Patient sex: F
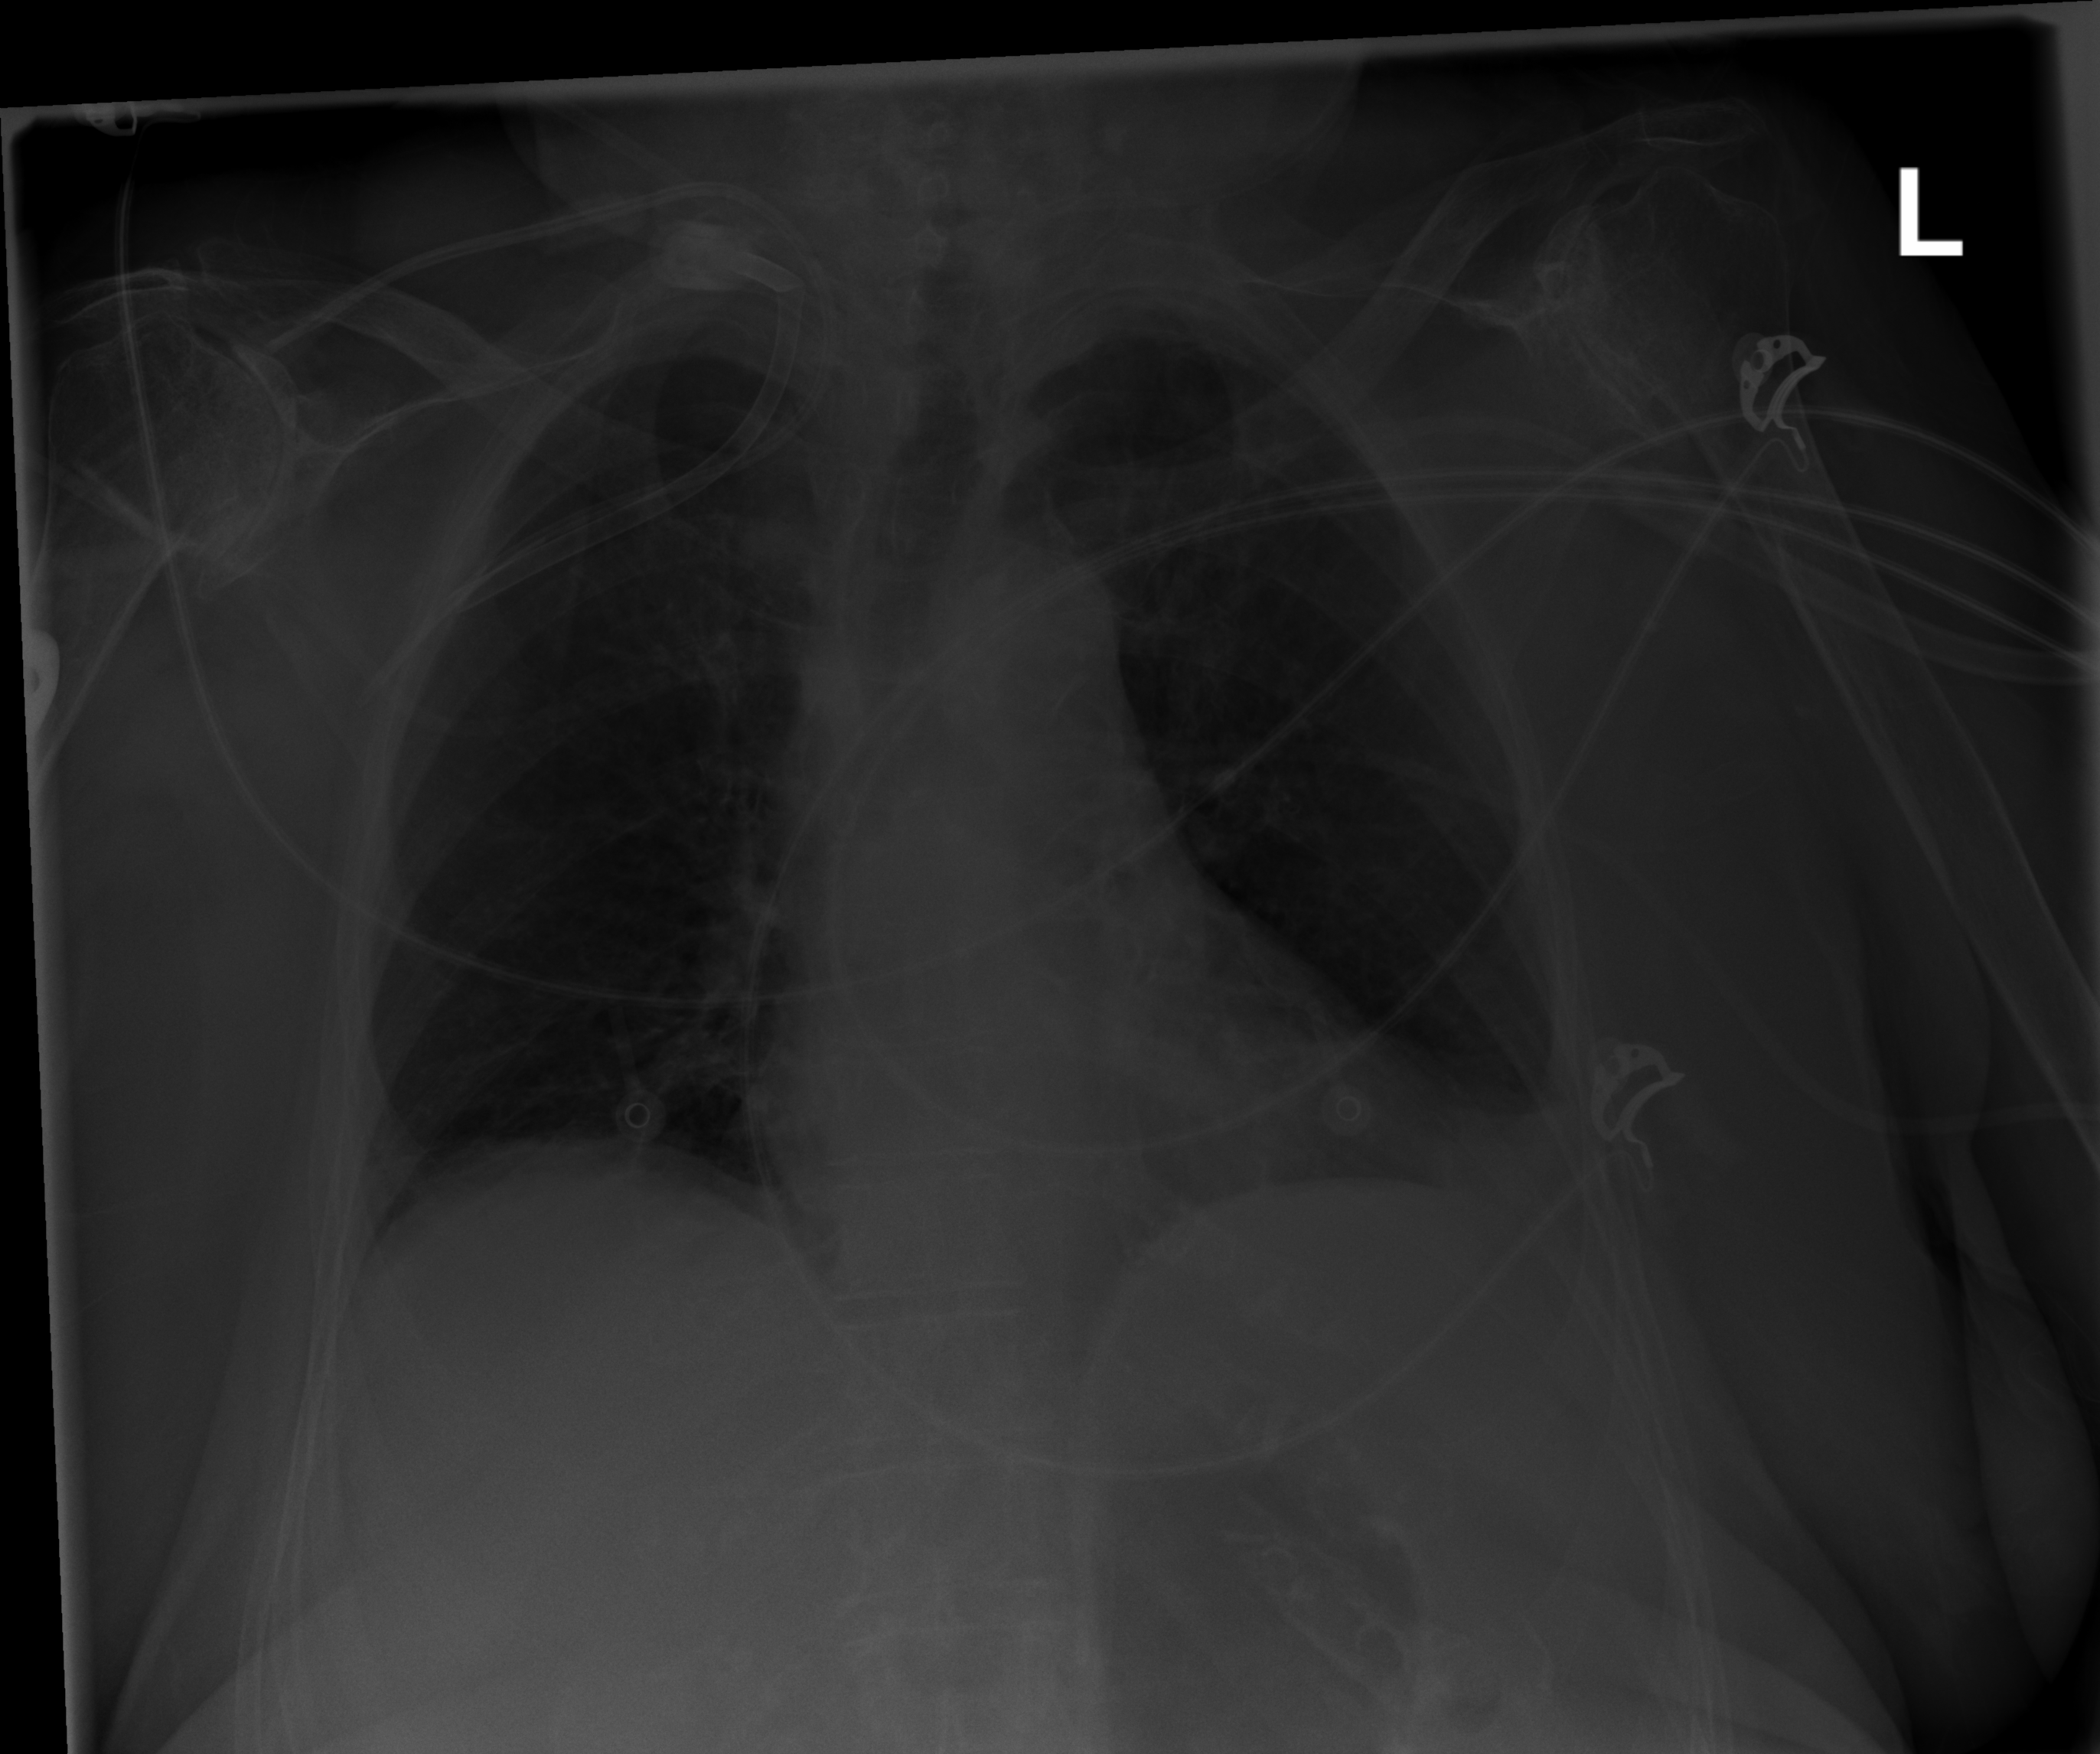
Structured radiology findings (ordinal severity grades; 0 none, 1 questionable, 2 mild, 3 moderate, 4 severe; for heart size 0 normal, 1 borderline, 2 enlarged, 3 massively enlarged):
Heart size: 0
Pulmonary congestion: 0
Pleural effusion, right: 0
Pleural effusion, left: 2
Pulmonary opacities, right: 0
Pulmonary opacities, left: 0
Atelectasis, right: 0
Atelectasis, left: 2